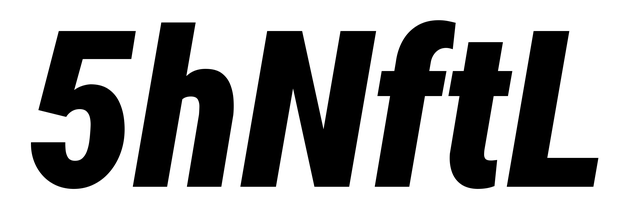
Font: Roboto-Italic_Condensed_Black_Italic